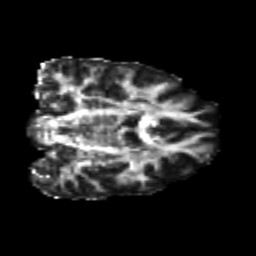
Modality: FA
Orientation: coronal
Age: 24
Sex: female
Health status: healthy
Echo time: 0.074 s